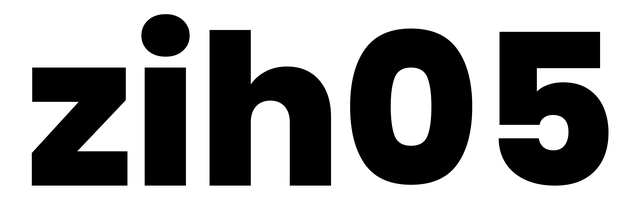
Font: Poppins-ExtraBold